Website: macys
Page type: customer-info-address
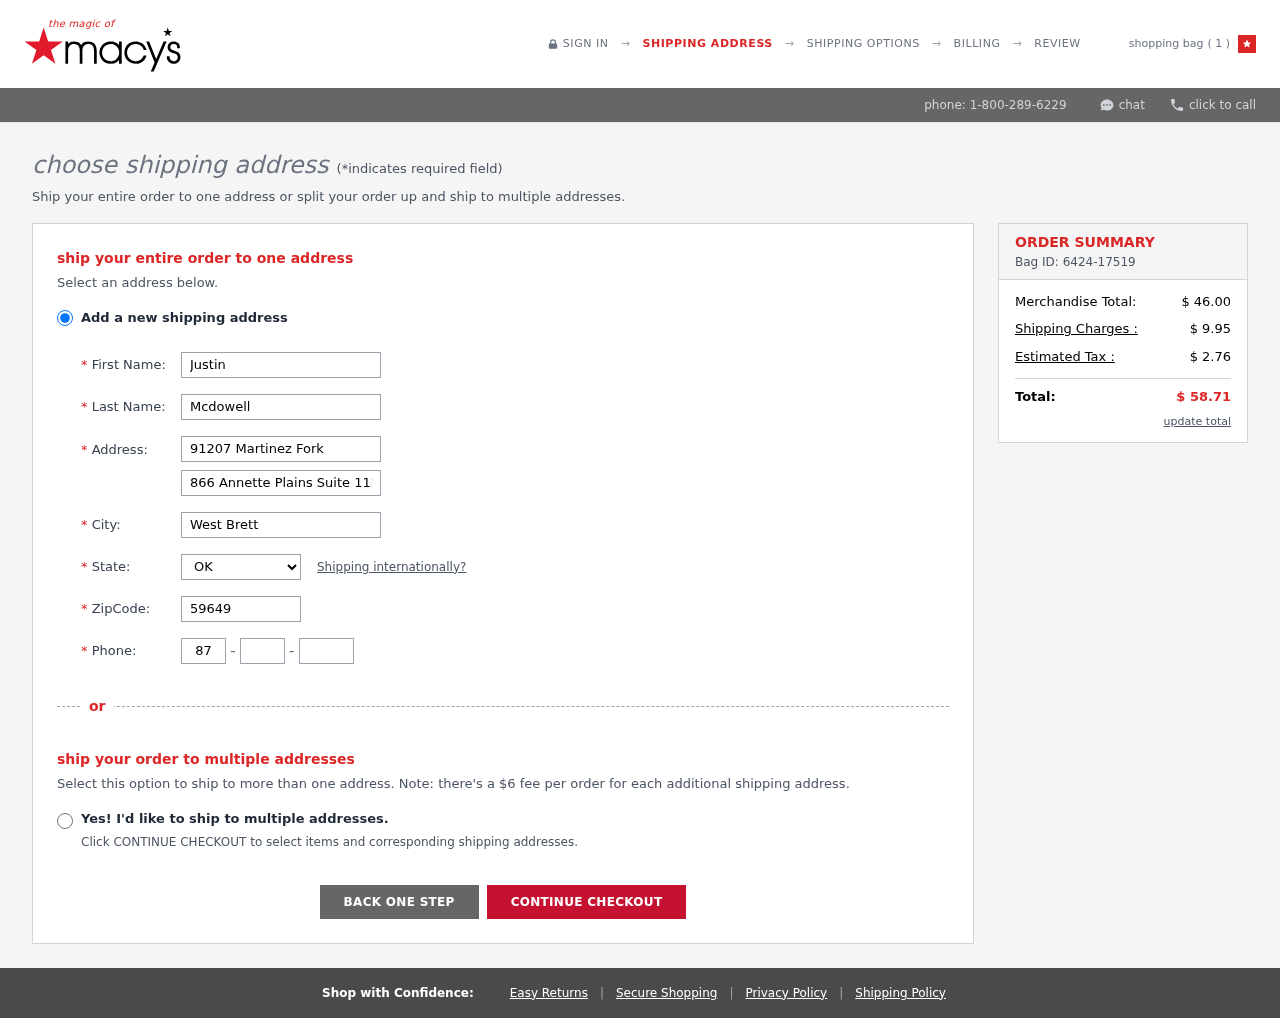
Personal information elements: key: PII_CITY
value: West Brett
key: PII_FIRSTNAME
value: Justin
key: PII_LASTNAME
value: Mcdowell
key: PII_PHONE_AREA
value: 879
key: PII_PHONE_PREFIX
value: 377
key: PII_PHONE_SUFFIX
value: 9120
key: PII_POSTCODE
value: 59649
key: PII_STATE_ABBR
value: OK
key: PII_STREET
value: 91207 Martinez Fork
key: PII_STREET2
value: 866 Annette Plains Suite 112
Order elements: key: ORDER_NUM_ITEMS
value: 1
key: ORDER_ID
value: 6424-17519
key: ORDER_SUBTOTAL
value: $ 46.00
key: ORDER_SHIPPING_COST
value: $ 9.95
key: ORDER_TAX
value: $ 2.76
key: ORDER_TOTAL
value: $ 58.71